【题型】选择题　【知识点】平面几何　【难度】easy
如图, 在 $\text{Rt}\triangle ABC$ 中, $\angle ABC = 90^\circ$, $BD$ 为斜边 $AC$ 的高, $D$ 为垂足, 则下列结论中正确的是( )

A. $\sin A = \frac{AD}{AB}$
B. $\cos A = \frac{BC}{AC}$
C. $\tan A = \frac{AB}{BC}$
D. $\tan A = \frac{BD}{AD}$
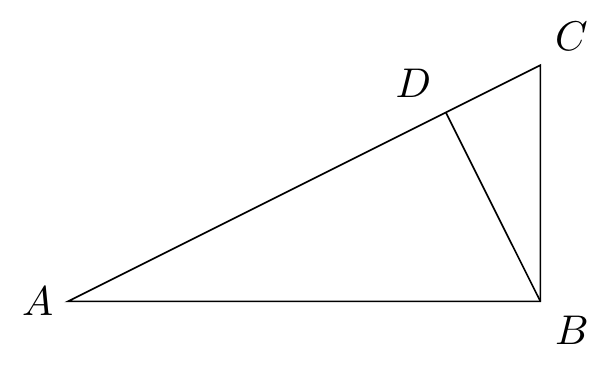
【解答】
解：A、由 $\sin A = \frac{BD}{AB}$, 故该项错误, 不符合题意；

B、由 $\cos A = \frac{AB}{AC}$, 故该项错误, 不符合题意；

C、由 $\tan A = \frac{BC}{AB}$, 故该项错误, 不符合题意；

D、由 $\tan A = \frac{BD}{AD}$, 故该项正确, 符合题意。

故选：D。